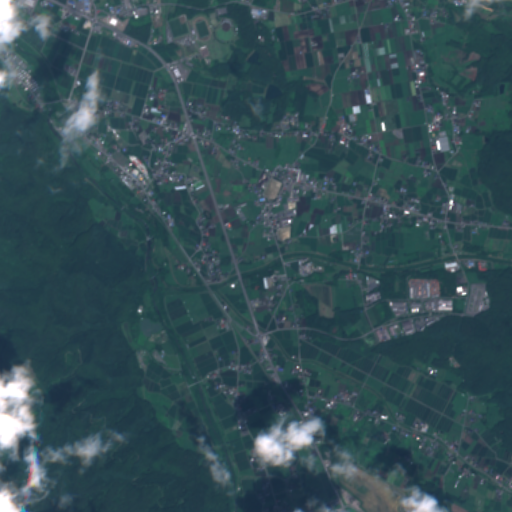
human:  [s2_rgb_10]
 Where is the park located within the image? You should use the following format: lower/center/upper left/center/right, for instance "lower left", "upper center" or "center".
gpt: The park is located in the upper left of the image.
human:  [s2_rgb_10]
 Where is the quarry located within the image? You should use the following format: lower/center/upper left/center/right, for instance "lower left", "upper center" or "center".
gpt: There is no quarry in the image.